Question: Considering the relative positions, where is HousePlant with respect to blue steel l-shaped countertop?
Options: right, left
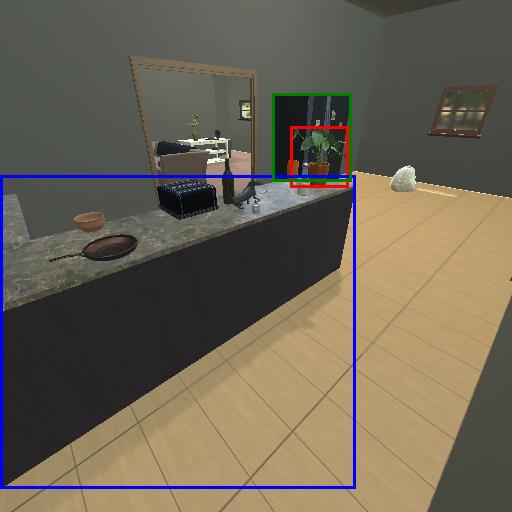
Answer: right